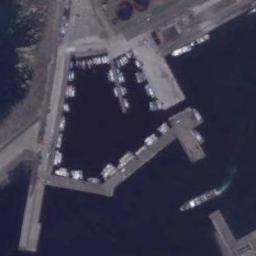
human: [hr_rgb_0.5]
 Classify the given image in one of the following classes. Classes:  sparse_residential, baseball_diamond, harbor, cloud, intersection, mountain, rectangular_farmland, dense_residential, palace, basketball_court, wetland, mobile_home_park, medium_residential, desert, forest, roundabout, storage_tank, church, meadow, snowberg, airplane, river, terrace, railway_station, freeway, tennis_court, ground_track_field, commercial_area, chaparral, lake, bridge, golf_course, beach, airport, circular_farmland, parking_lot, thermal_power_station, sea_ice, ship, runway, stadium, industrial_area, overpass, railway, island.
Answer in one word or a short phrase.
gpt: harbor